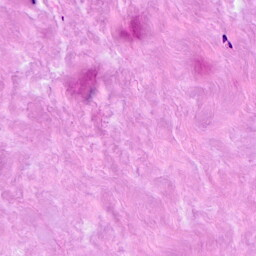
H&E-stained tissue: Breast